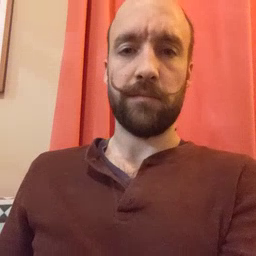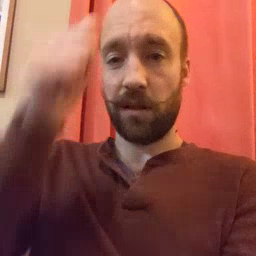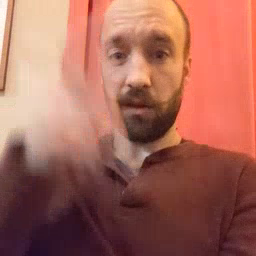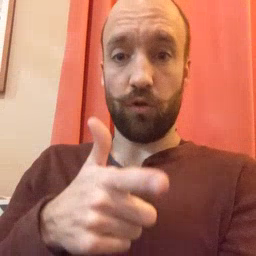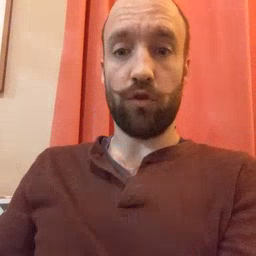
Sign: brother